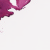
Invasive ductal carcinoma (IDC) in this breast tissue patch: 0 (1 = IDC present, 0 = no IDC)